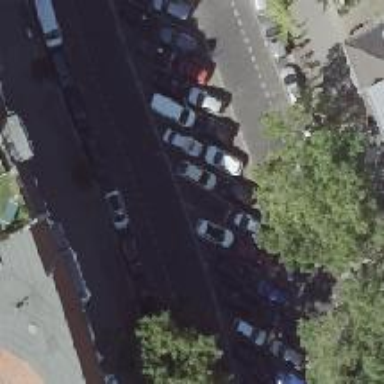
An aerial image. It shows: Parking area along the street side with diagonal orientation.